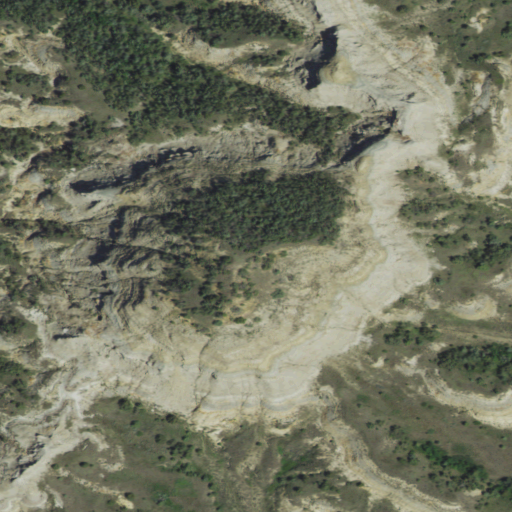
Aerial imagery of mountain in North Dakota named Cedar Top Butte containing grassland, shrub, evergreen forest, and barren land